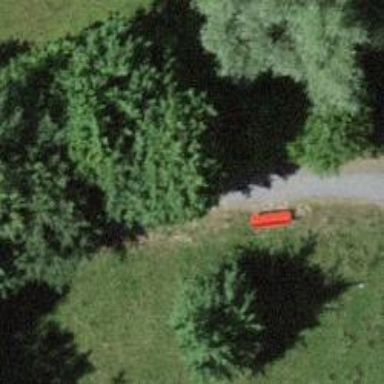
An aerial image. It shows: Red bench.